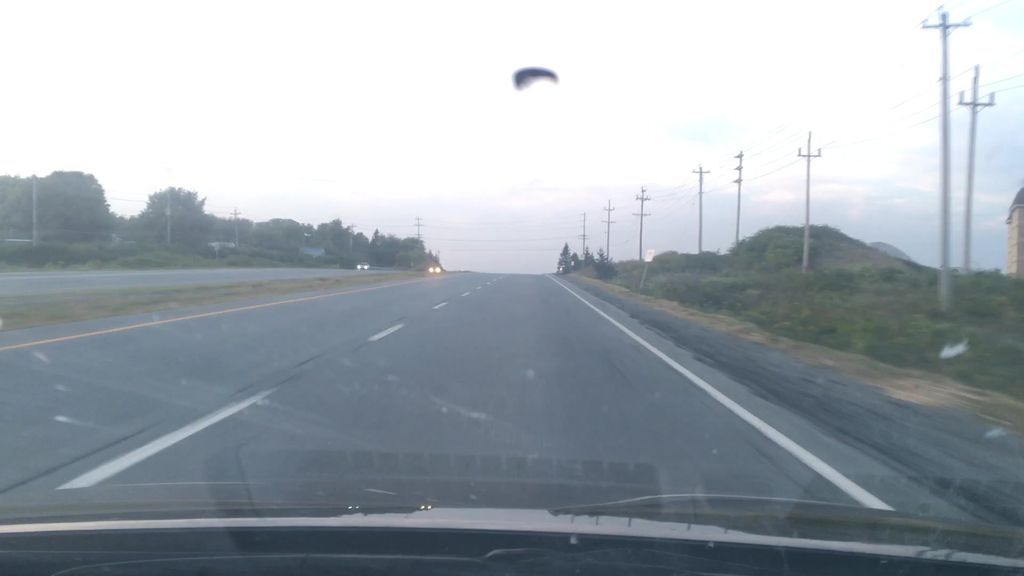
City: halifax